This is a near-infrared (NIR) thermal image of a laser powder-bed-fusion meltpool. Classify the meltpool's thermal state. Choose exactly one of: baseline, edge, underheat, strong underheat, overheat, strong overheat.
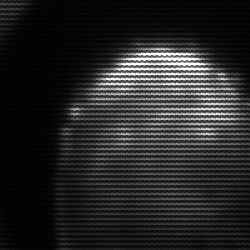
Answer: edge